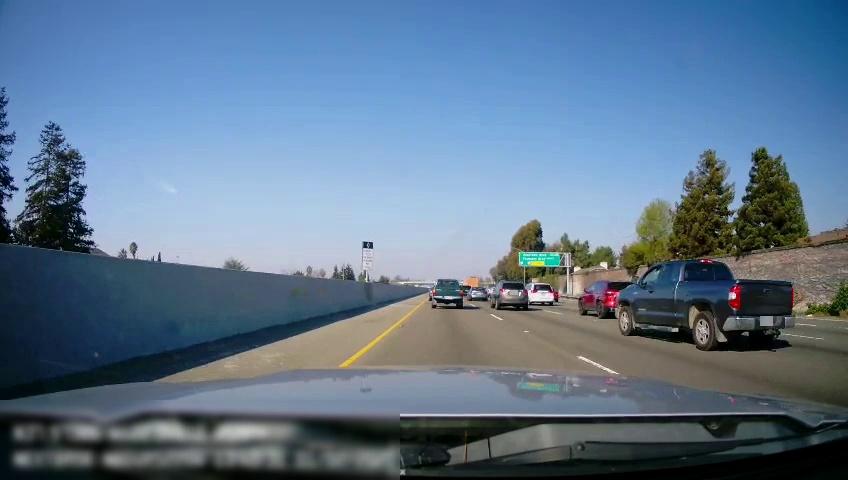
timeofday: Day
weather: Sunny
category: Drivable Space
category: Vehicles | Truck
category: Vehicles | SUV
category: Vehicles | Car
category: Vehicles | SUV
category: Vehicles | Truck
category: Vehicles | Car
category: Vehicles | SUV
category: Vehicles | SUV
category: Lanes | Alternate Lane
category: Lanes | Current Lane
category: Lanes | Alternate Lane
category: Lanes | Alternate Lane
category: Lanes | Alternate Lane
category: Traffic | Signs
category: Traffic | Signs